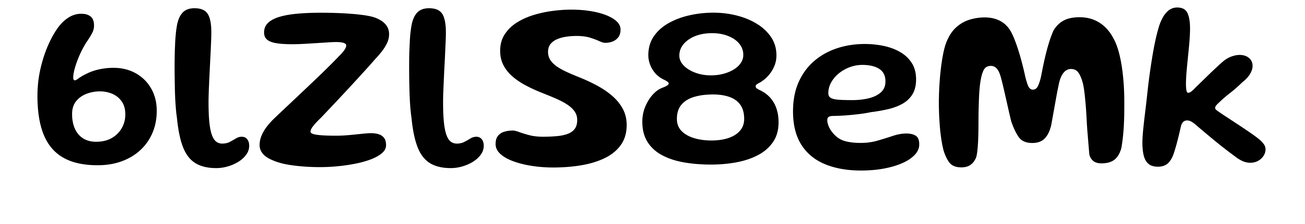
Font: Gluten_Medium